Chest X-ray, PA view. Patient: 59 years old, sex M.
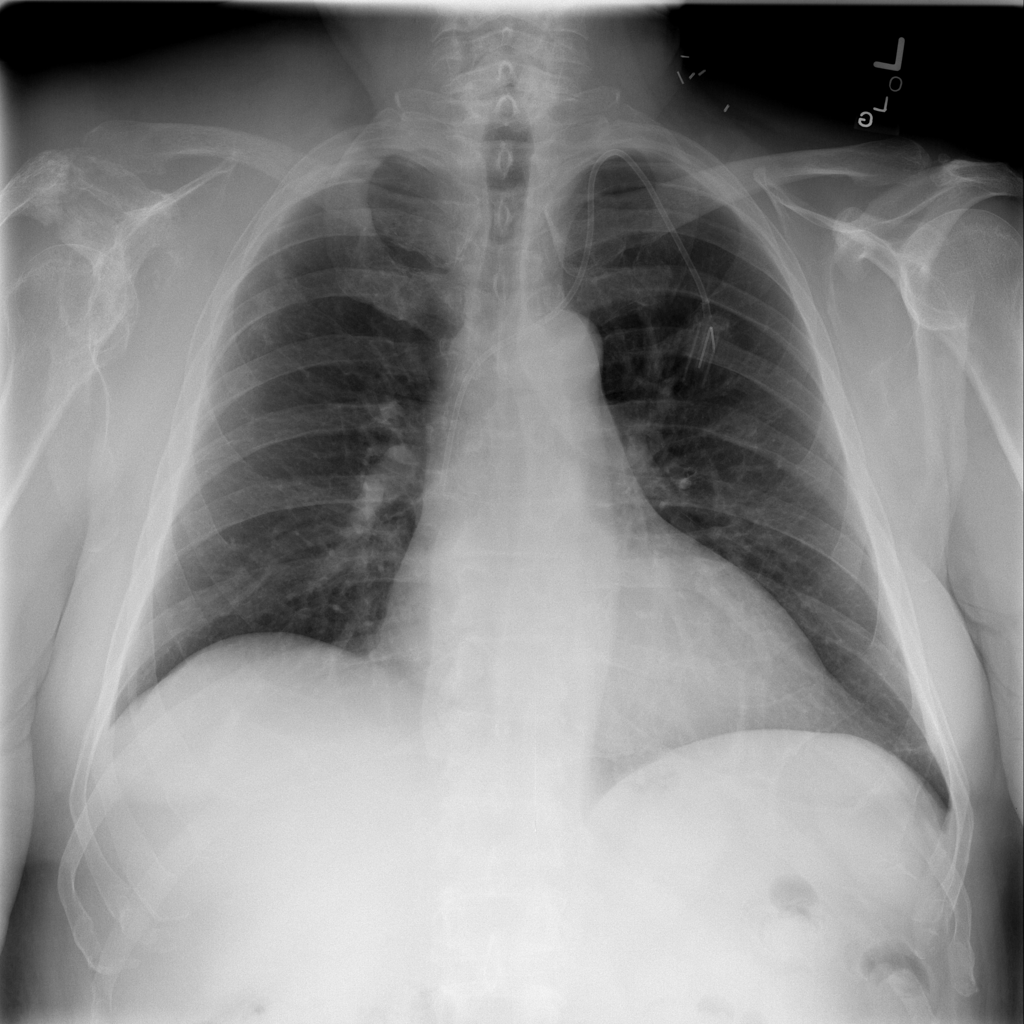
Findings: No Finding